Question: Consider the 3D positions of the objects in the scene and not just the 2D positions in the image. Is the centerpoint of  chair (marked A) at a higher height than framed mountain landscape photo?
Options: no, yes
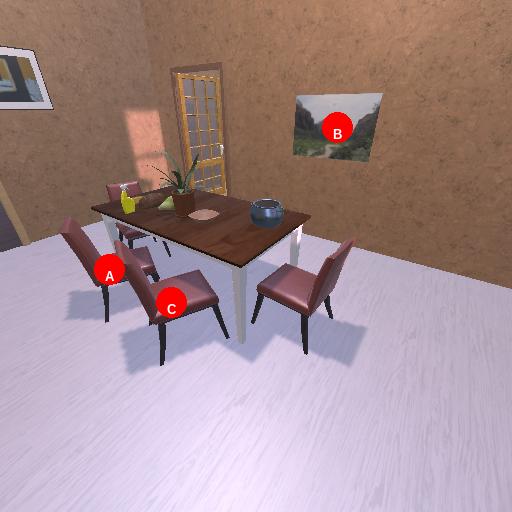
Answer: no